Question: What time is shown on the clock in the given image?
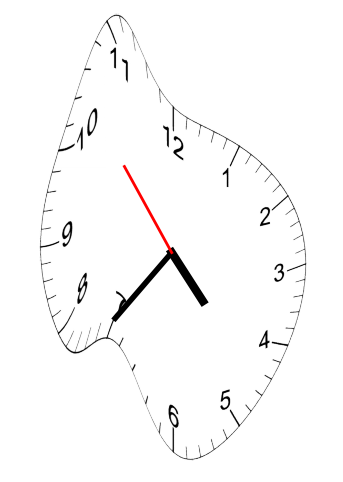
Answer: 04:35:53